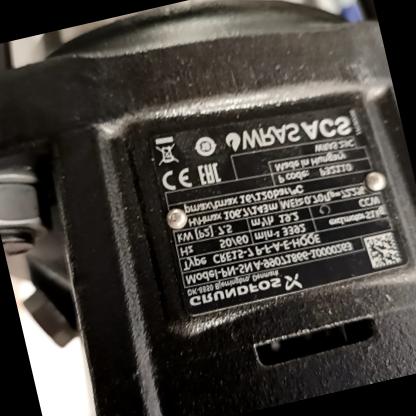
Klasa: tabliczka-znamionowa